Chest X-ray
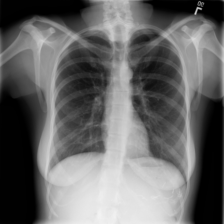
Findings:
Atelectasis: negative
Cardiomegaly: negative
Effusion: negative
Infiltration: negative
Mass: negative
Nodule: negative
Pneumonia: negative
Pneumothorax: negative
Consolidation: negative
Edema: negative
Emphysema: negative
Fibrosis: negative
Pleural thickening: negative
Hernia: negative